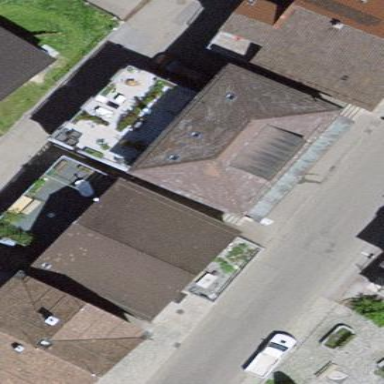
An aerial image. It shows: Bakery located in building.